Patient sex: M
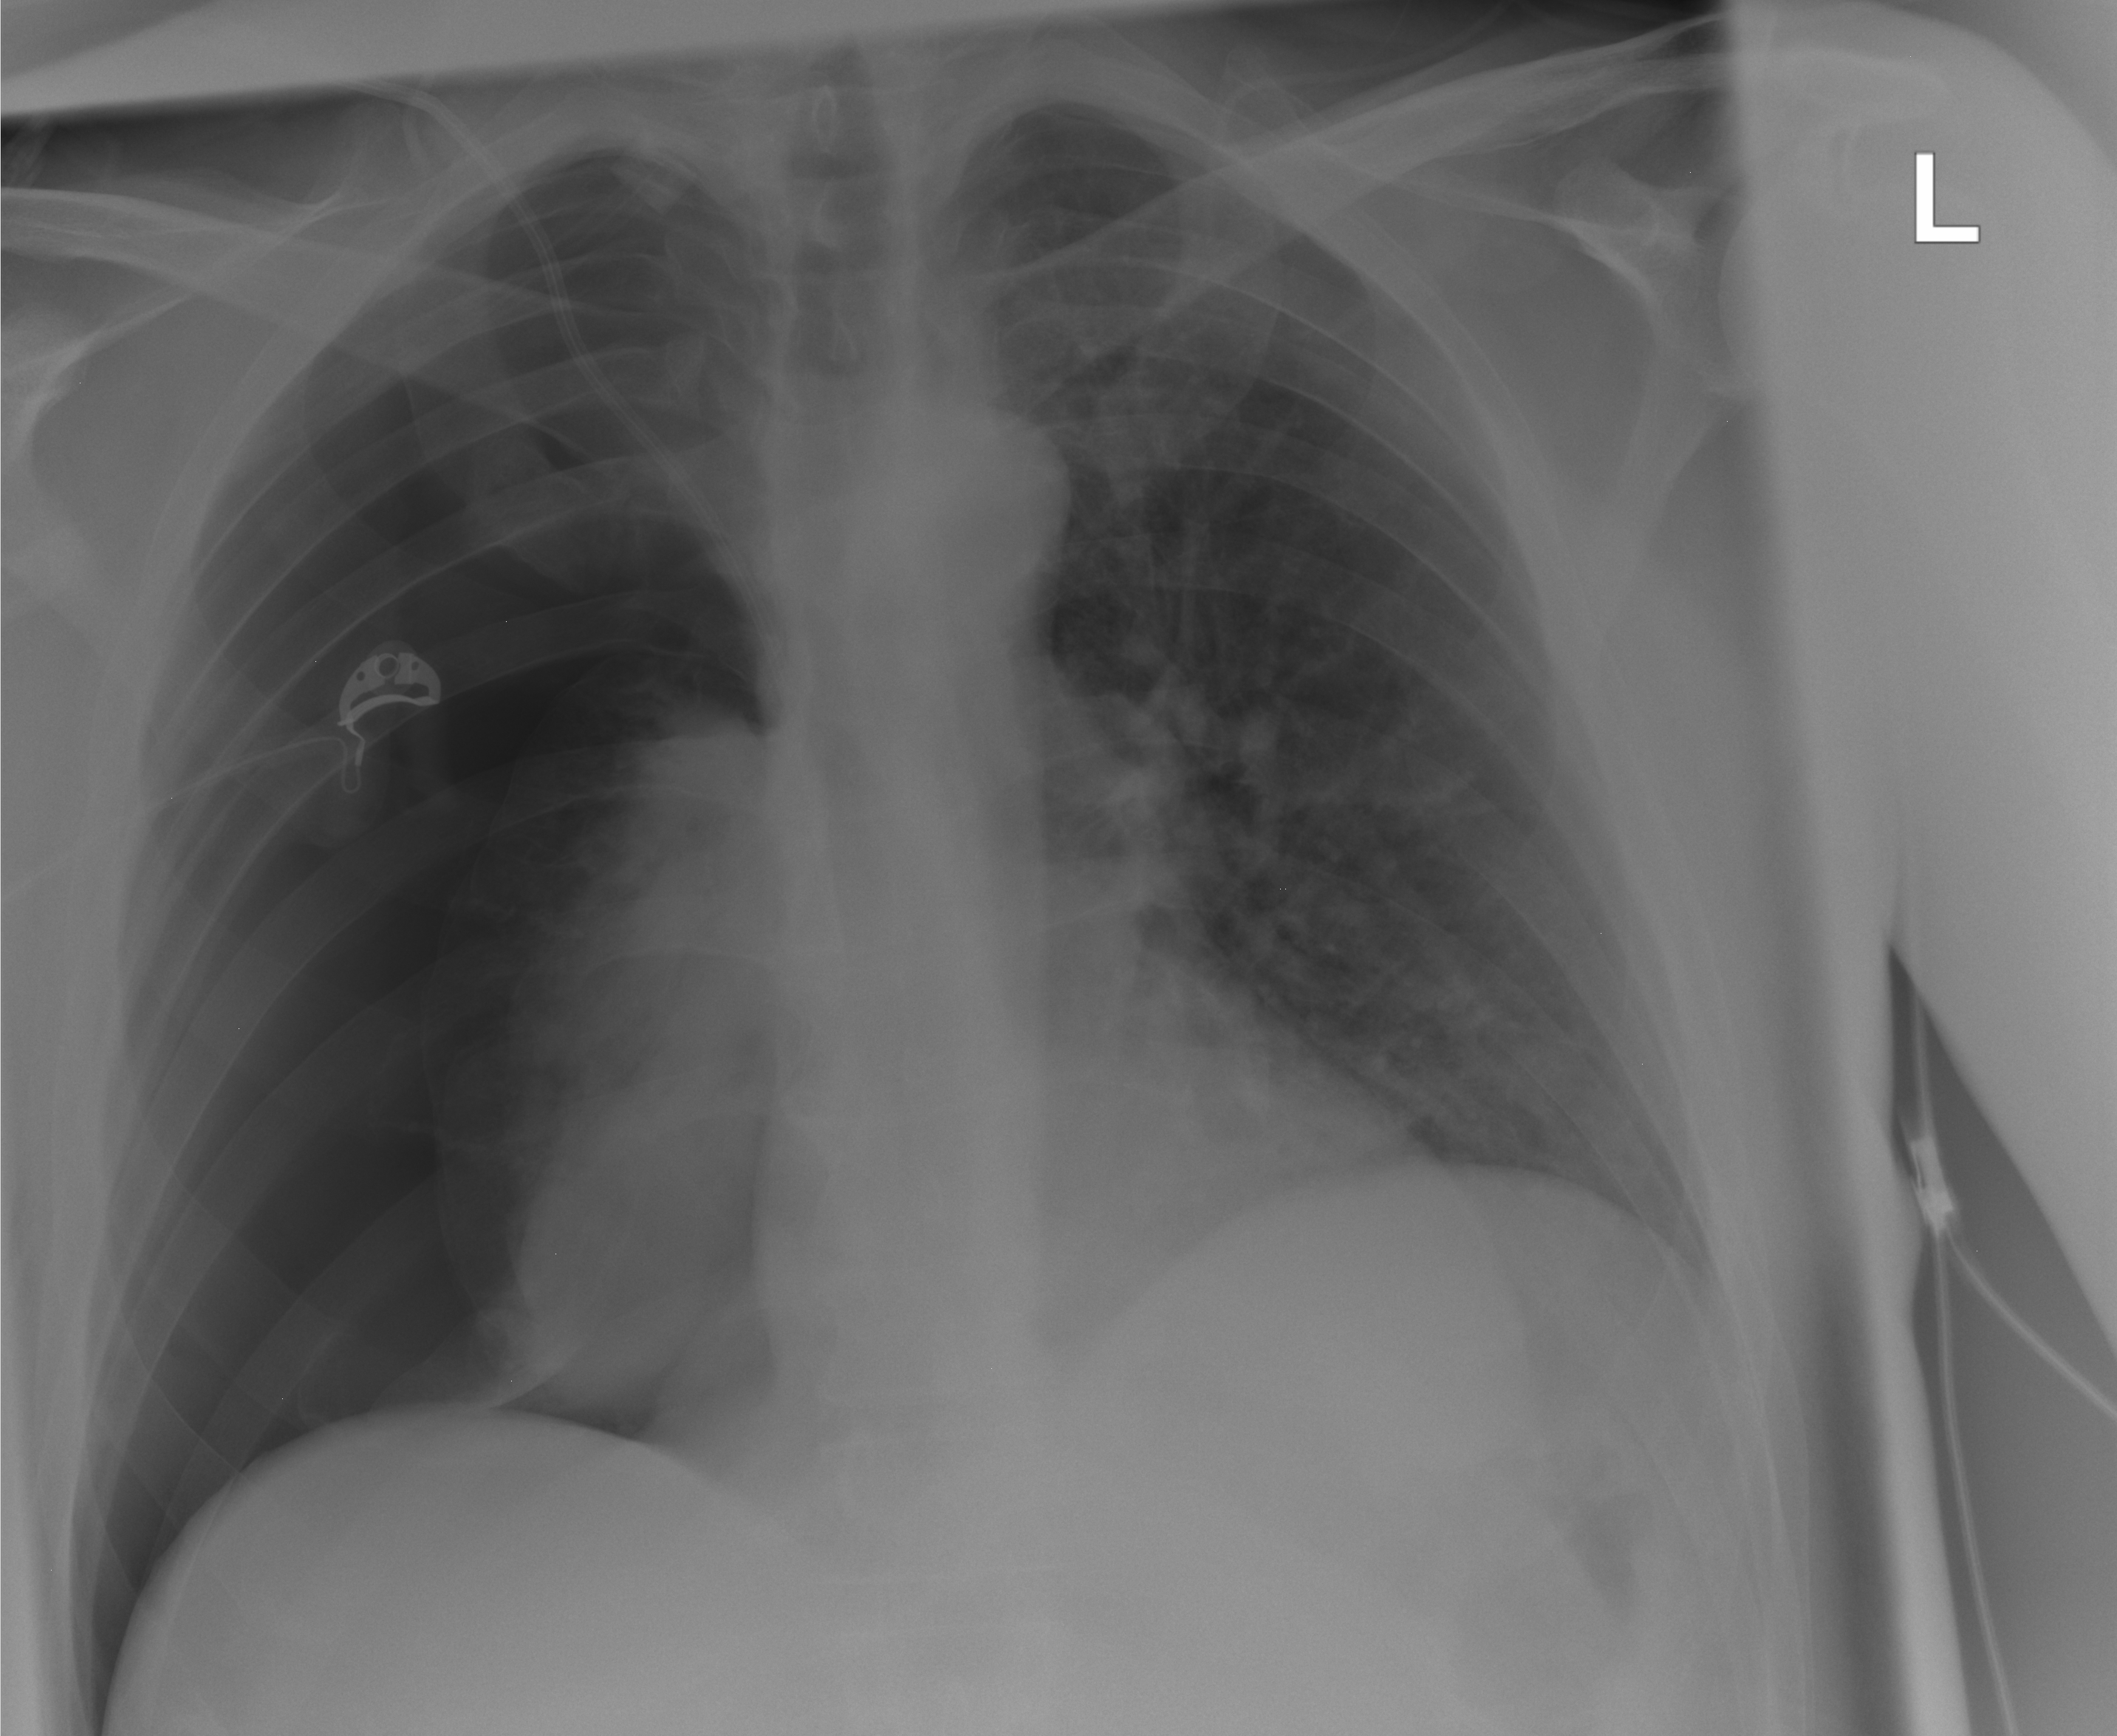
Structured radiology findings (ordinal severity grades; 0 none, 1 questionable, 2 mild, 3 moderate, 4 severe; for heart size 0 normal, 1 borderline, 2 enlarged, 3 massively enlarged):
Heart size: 0
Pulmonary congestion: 0
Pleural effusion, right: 0
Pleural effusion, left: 0
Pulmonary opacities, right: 0
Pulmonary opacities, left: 0
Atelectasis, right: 2
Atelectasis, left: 0